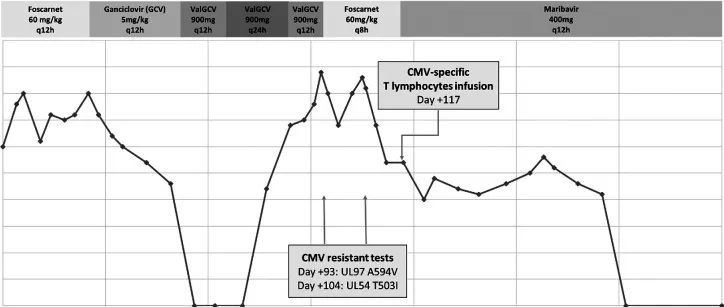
Trend of CMV viral loads and clinical events with therapy course.
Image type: pathology (immunostaining)